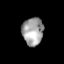
Tissue: prostate
Cell type: T cells
Senescence score: 0.3302
Nuclear area (px): 578
Mean DAPI intensity: 160.419